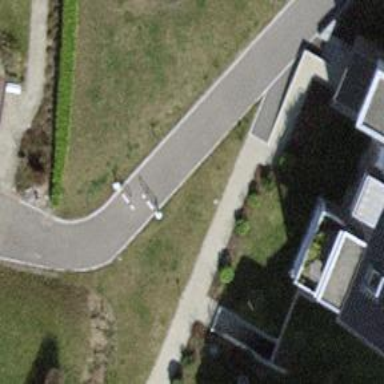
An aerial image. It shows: Cycle barrier.